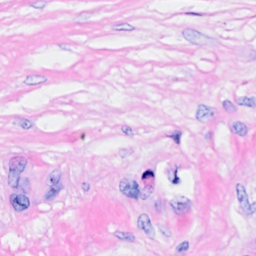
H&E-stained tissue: Breast